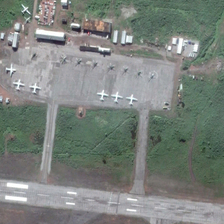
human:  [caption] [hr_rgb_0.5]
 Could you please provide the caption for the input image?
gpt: some planes are in an airport surrounded by green plants .

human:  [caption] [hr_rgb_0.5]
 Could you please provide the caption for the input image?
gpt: some planes are in an airport surrounded by green plants .

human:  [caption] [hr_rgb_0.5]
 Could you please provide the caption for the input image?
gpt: some planes are in an airport surrounded by green plants .

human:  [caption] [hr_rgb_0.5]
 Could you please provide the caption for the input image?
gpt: some planes are in an airport surrounded by green plants .

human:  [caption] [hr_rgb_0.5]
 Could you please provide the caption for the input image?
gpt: some planes are in an airport surrounded by green plants .